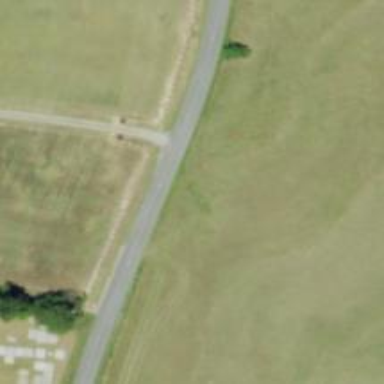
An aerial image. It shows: Unclassified road.